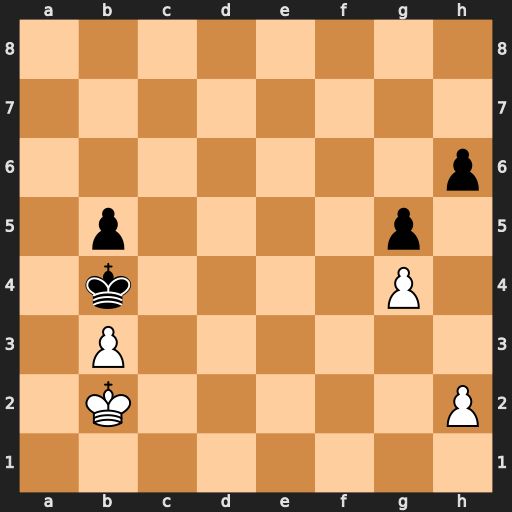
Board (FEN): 8/8/7p/1p4p1/1k4P1/1P6/1K5P/8
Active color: w
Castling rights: -
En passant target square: -
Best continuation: Kc2 Kc5 Kc3 b4+ Kd3